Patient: sex F, age 69
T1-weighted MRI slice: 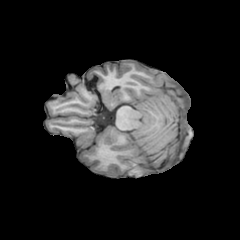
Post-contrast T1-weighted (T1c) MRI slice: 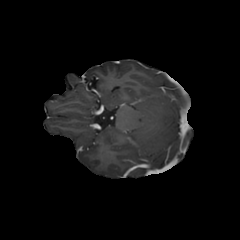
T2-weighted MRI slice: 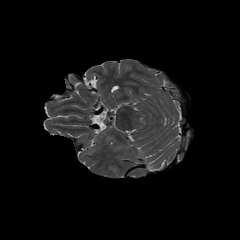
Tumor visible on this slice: no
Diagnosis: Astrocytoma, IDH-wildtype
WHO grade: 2